Question: This code:
'''
<div class="social">
<span class="st_facebook_large"></span>
<span class="st_twitter_large"></span>
<span class="st_email_large"></span>
<span class="st_sharethis_large"></span>
<span class="st_plusone_button_large"></span>
</div>
'''
is causing this styling error:

<URL>
My question: How can I make this picture appear of the "Share this"-buttons?
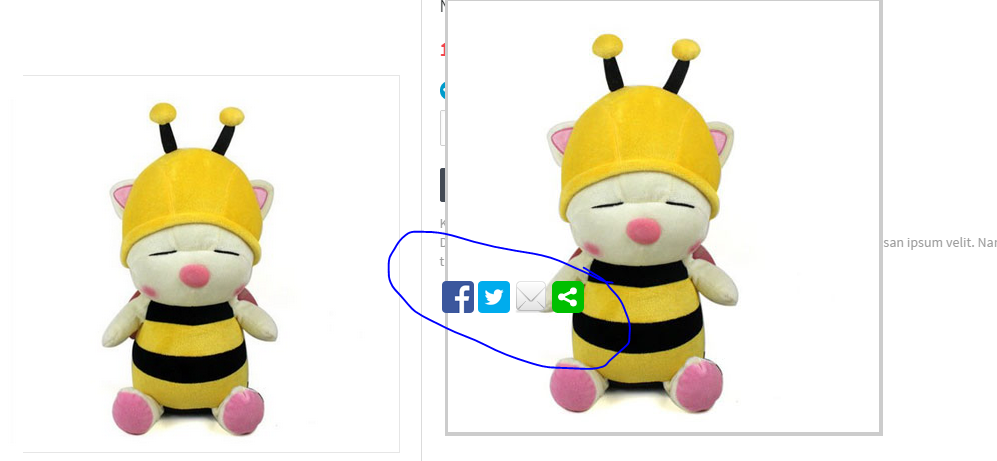
Answer: ## Remove z-index from #single-product .images > .yith_magnifier_zoom_wrap
Give 'z-index:99;' in '#single-product .images > .yith_magnifier_zoom_wrap'
Specify 'z-index:99;' as inline-CSS for div with class name 'yith_magnifier_zoom_magnifier' as usage of '!important' in CSS is not recommended..